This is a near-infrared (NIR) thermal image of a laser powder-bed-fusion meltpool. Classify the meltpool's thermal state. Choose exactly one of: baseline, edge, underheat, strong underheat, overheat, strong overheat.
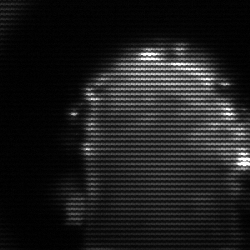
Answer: baseline